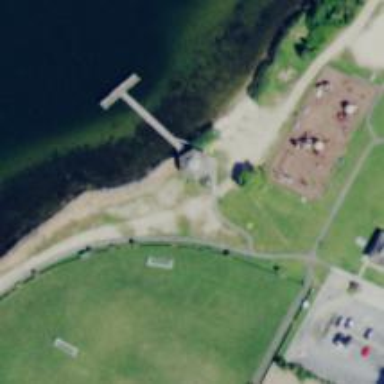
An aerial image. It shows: Man-made pier.